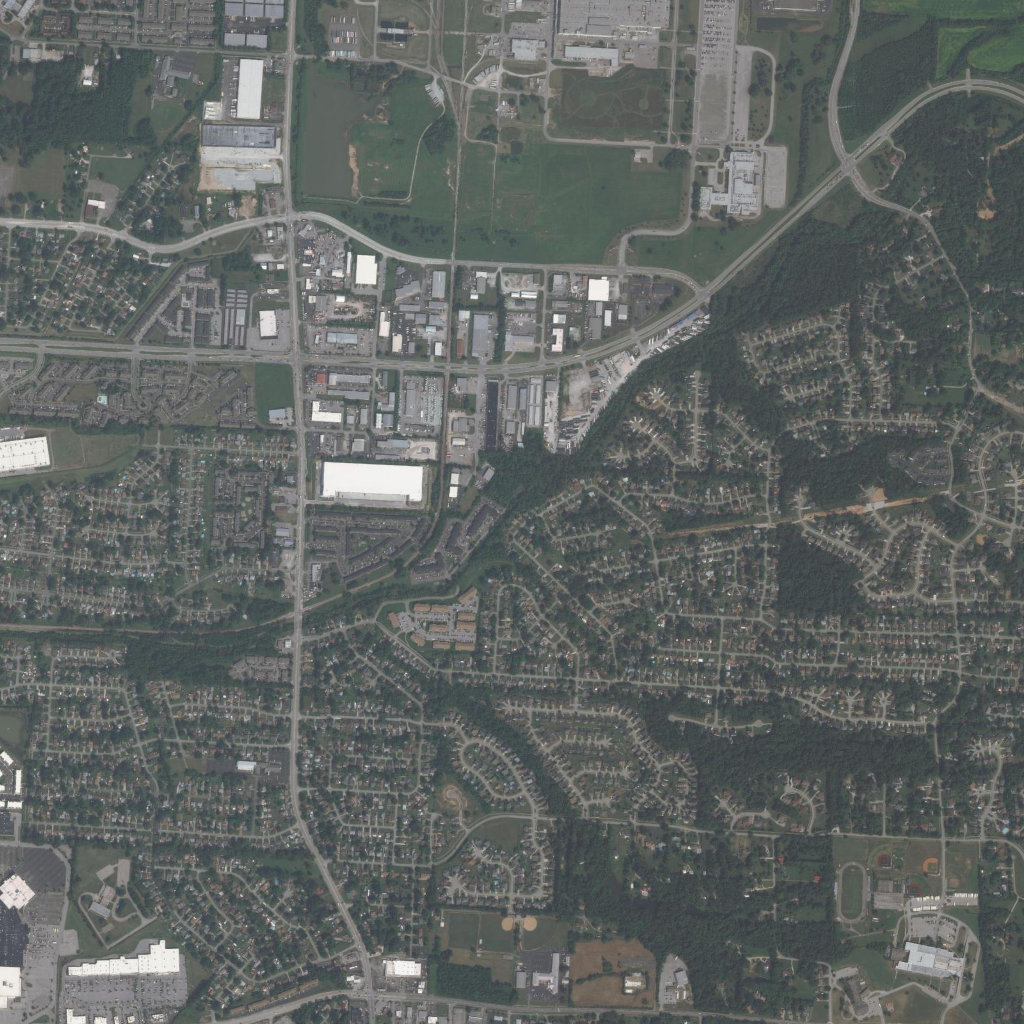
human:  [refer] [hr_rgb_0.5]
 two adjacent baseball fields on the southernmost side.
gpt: <box>[[46, 89, 54, 92, 0]]</box>